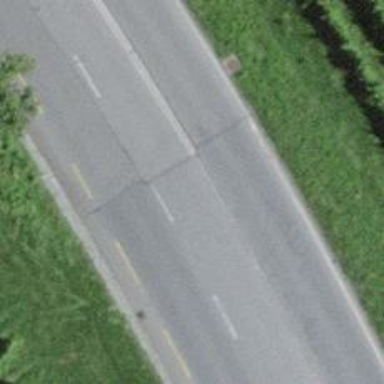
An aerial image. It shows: Asphalt secondary road with dedicated lane for cyclists on both sides.